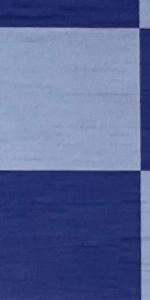
Label: Empty